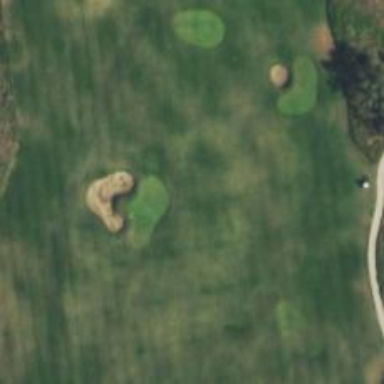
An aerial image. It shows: Golf course surrounded by greenery.